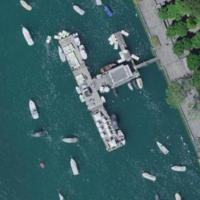
EUNIS habitat code: 14
Species observed at this site:
Chroicocephalus ridibundus
Phalacrocorax carbo
Corvus corone
Podiceps cristatus
Gallinula chloropus
Cygnus olor
Fulica atra
Anas platyrhynchos
Chloris chloris
Aythya ferina
Larus canus
Aythya fuligula
Passer domesticus
Aesculus hippocastanum
Columba livia